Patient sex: M
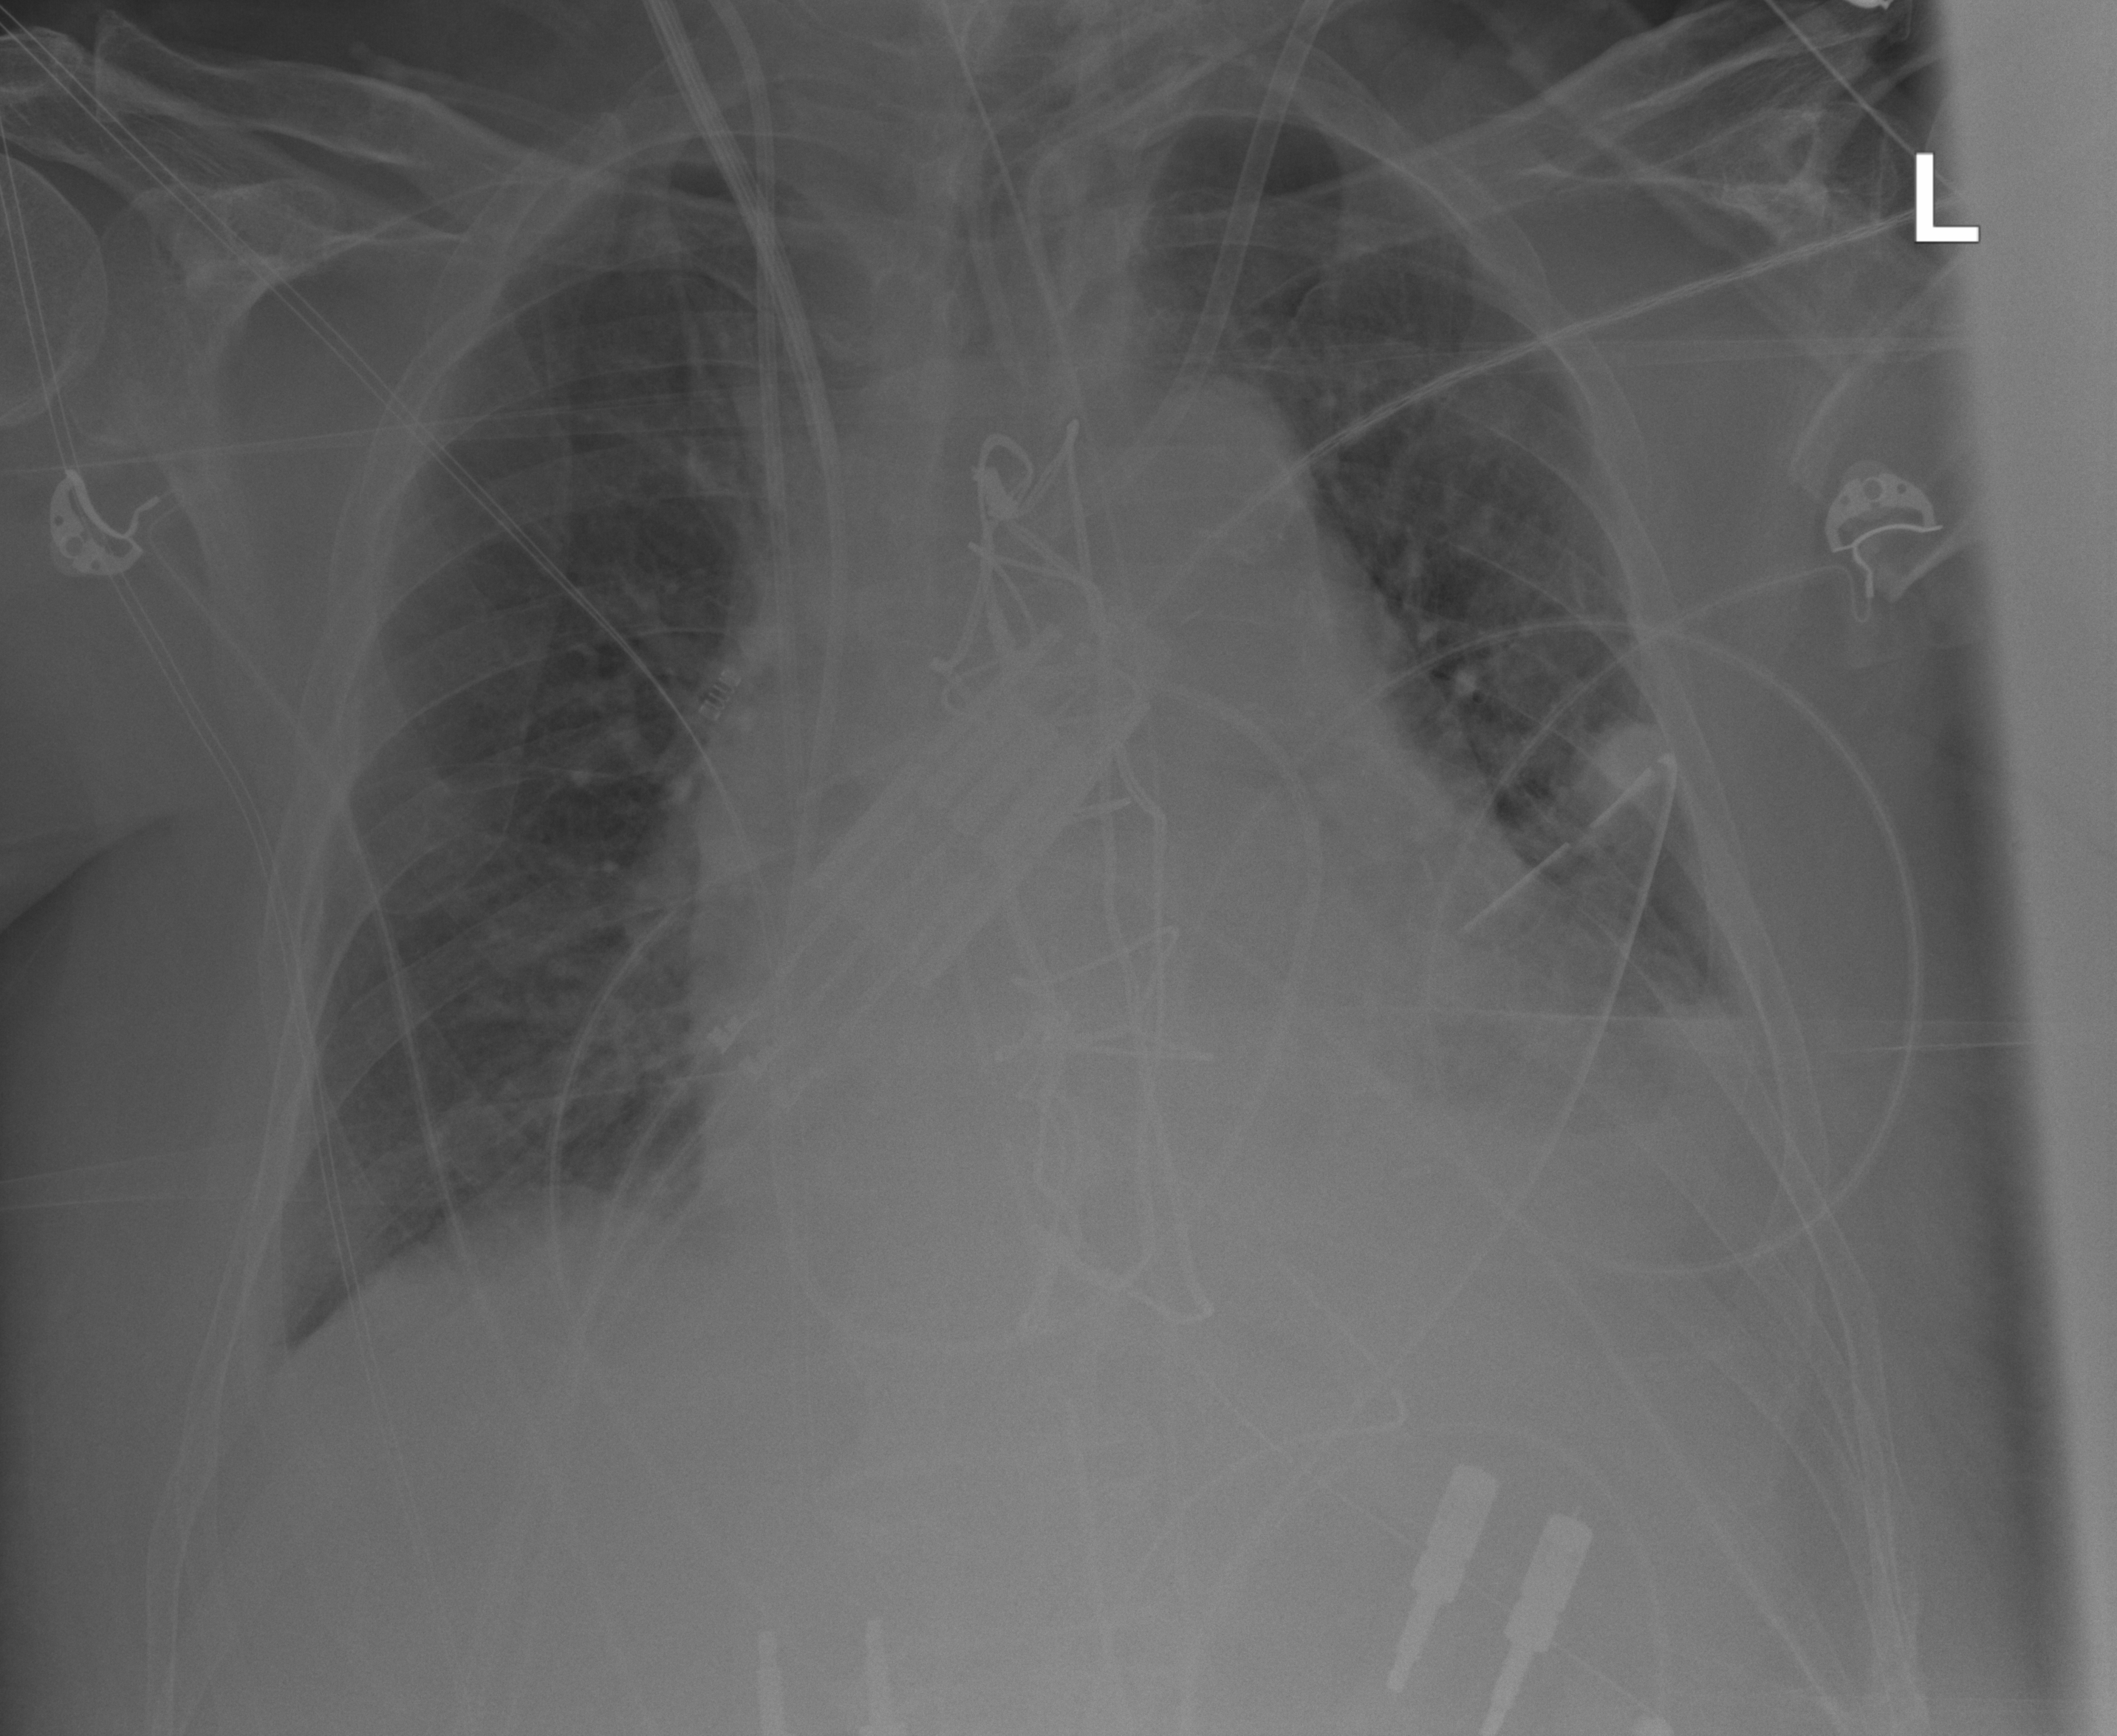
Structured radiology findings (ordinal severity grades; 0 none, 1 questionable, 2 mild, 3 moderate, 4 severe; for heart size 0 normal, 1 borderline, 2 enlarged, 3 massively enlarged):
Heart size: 2
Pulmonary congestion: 2
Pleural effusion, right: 2
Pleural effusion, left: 3
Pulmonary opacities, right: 0
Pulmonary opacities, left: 0
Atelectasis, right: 0
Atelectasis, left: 2